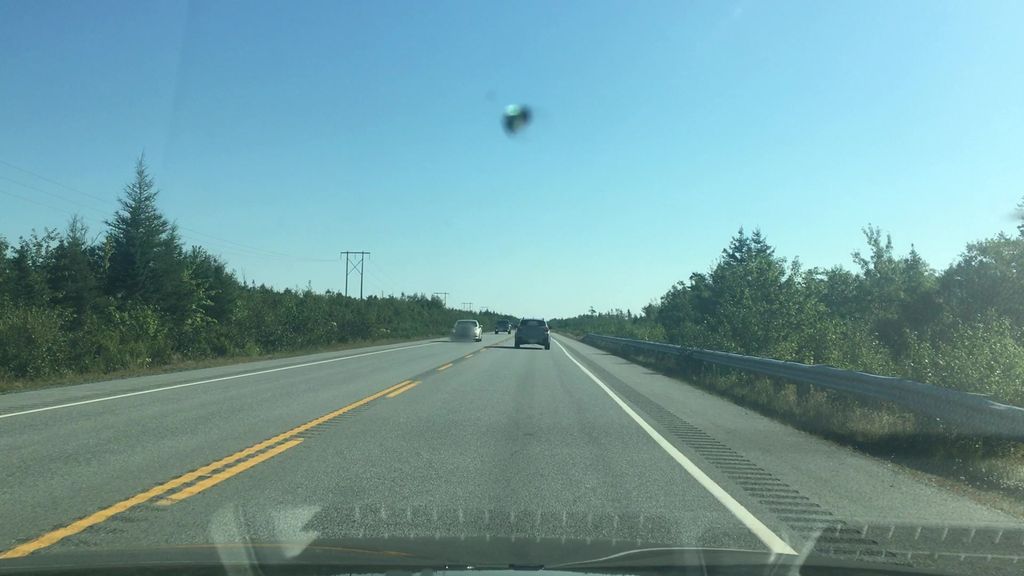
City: halifax